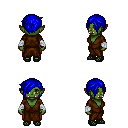
a pixel art fantasy rpg character, female body template, orc, green skin, brown robe, red pants, blue pixie cut hairstyle, white cloth bandages, ghillies, four views (front, back, left, right), 2x2 character sprite sheet, small pixel art, hard edges, no anti-aliasing